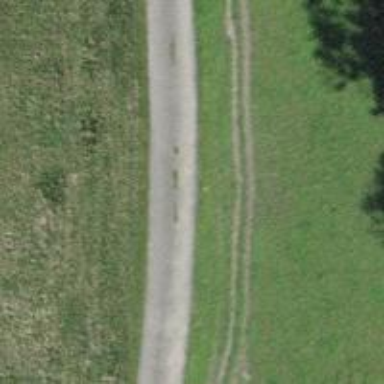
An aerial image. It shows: Dirt track with no sidewalk.